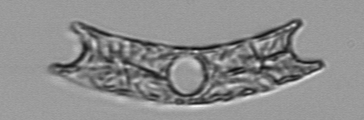
Label: Eucampia